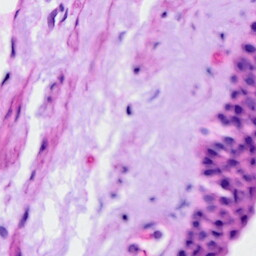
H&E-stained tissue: Ovarian